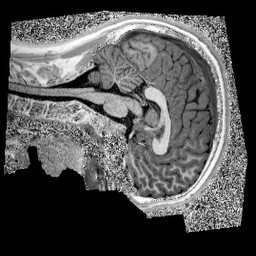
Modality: UNIT1
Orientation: sagittal
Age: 12
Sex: male
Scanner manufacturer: siemens
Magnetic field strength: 3 T
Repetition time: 4 s
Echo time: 0.00299 s